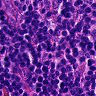
Metastatic tissue present: no